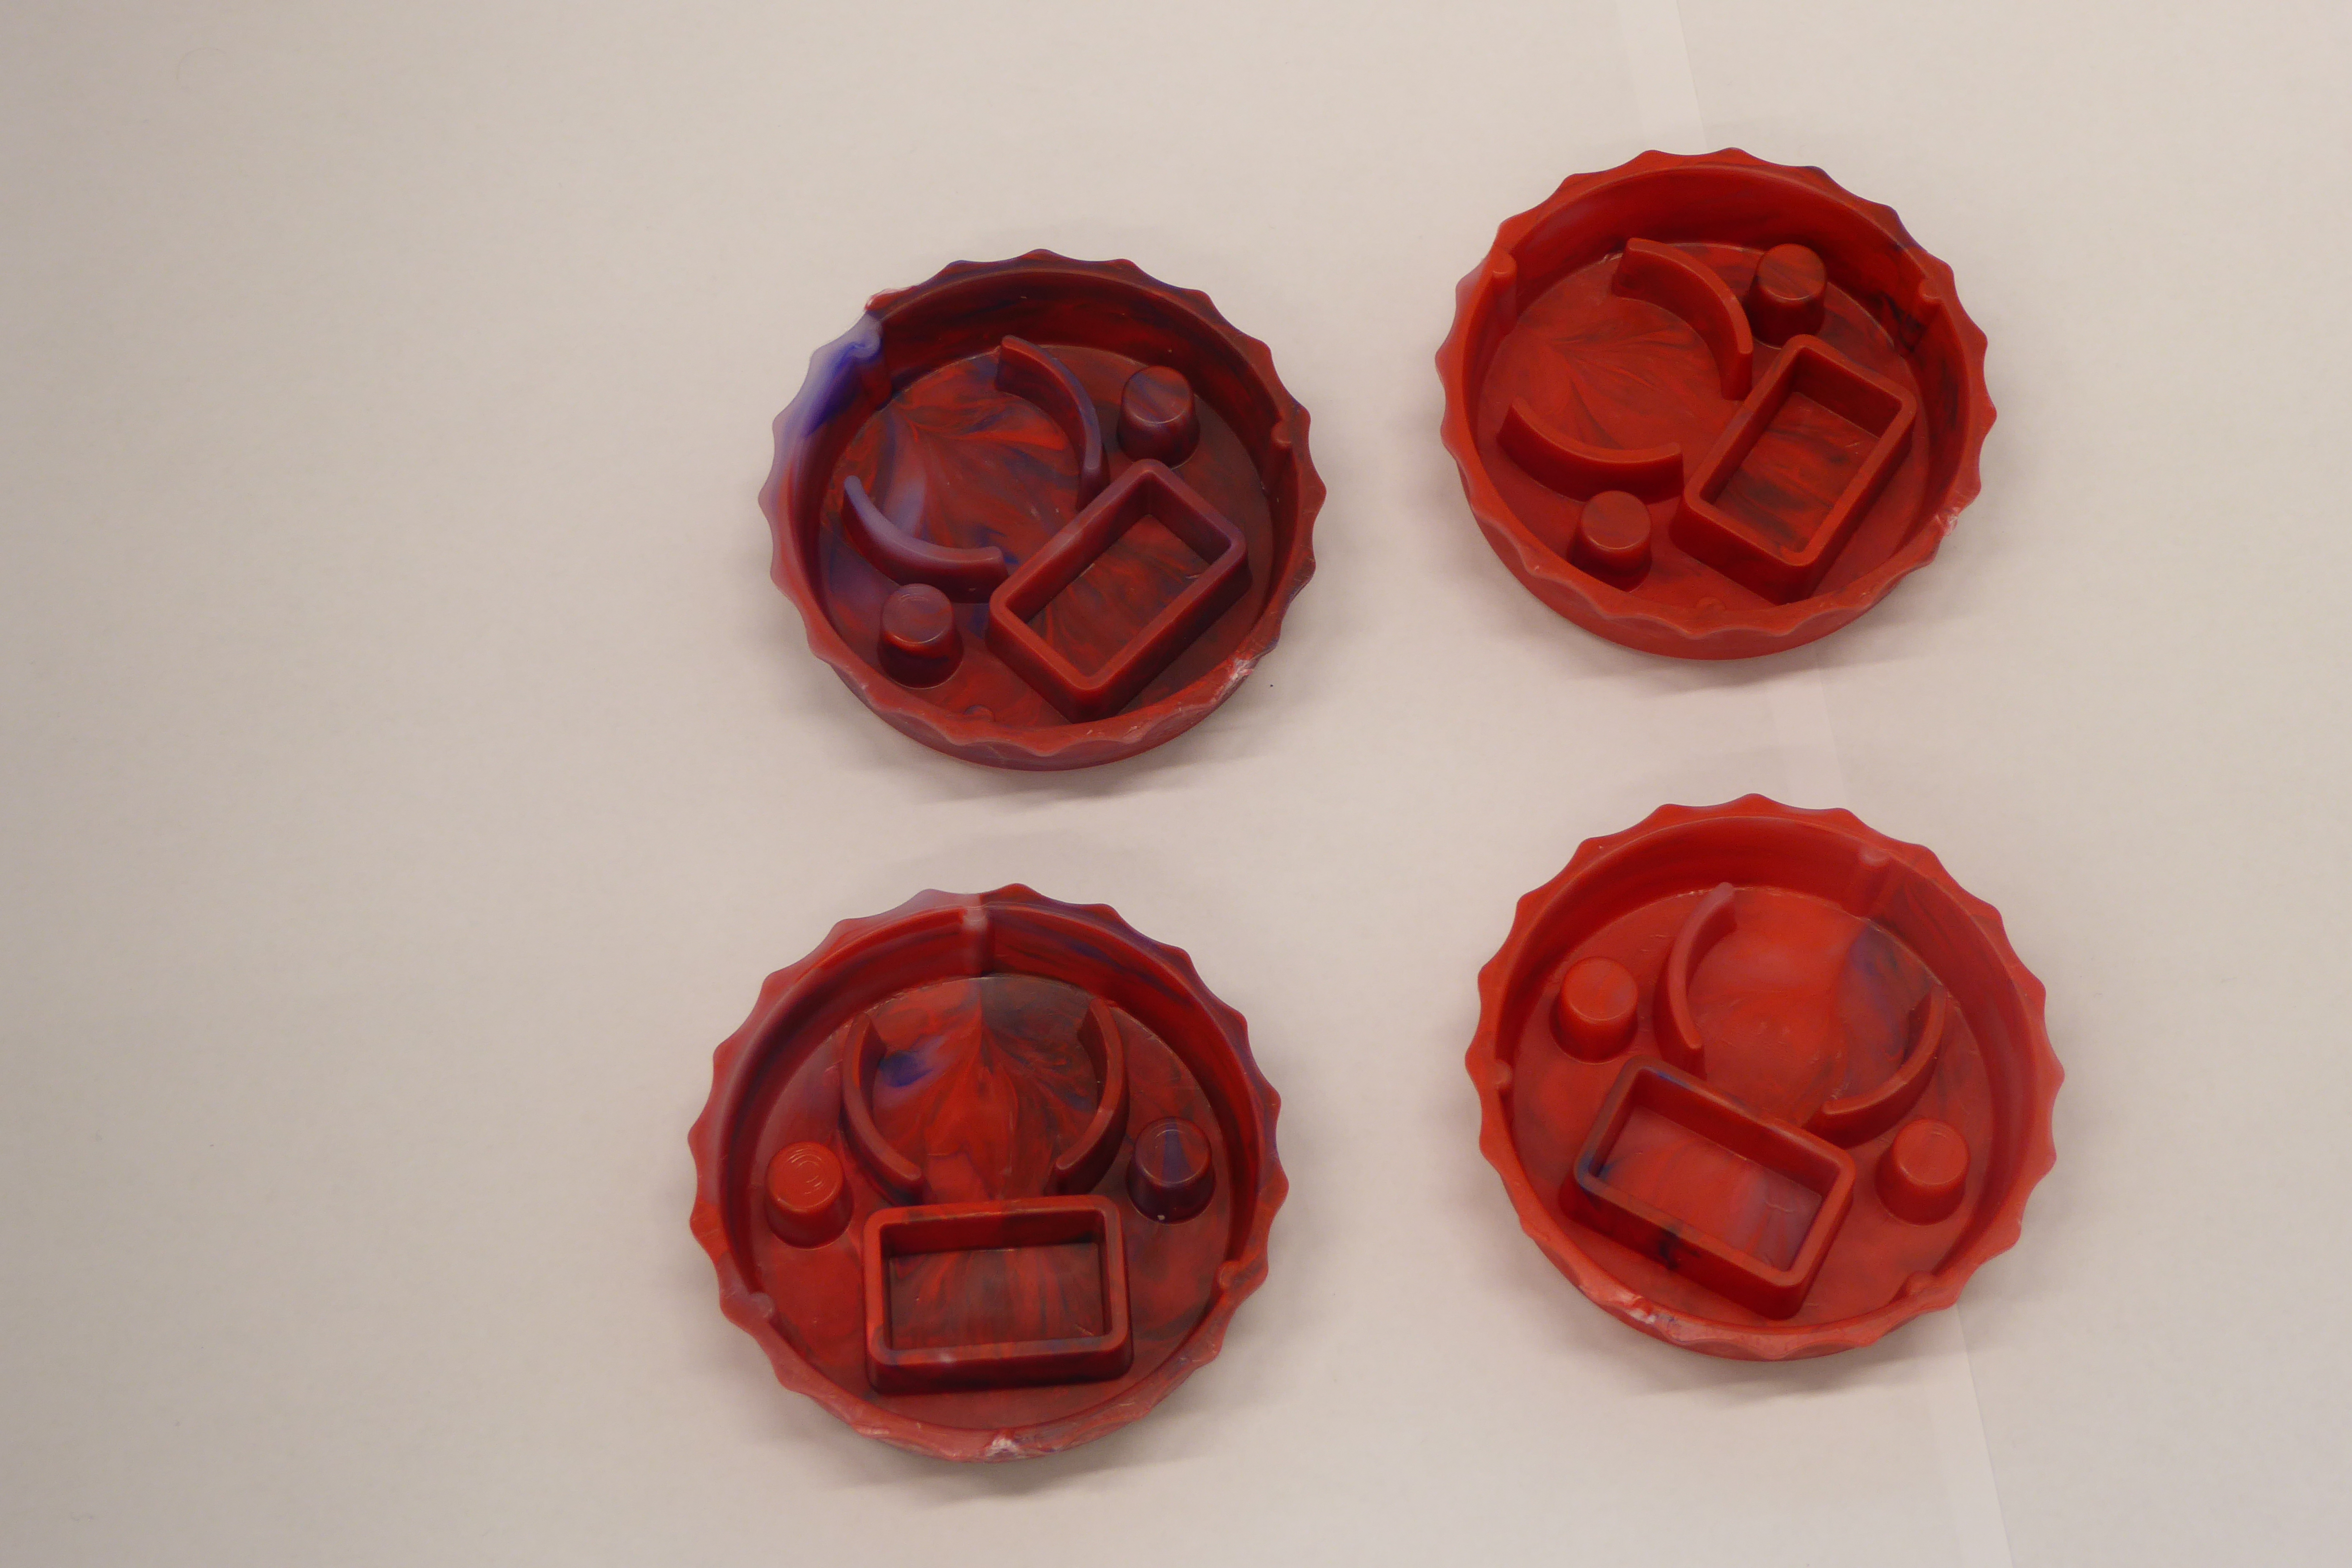
Label: Bottle Opener - Cover